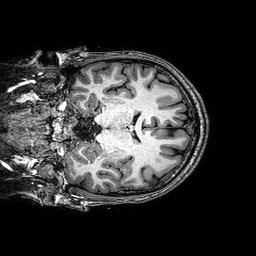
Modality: T1w
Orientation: coronal
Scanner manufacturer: philips
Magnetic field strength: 3 T
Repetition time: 0.008149 s
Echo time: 0.00375 s